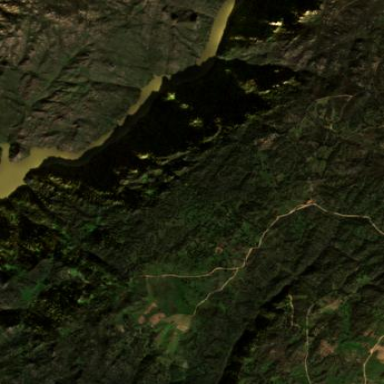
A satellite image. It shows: Forest with mix of leaf types.